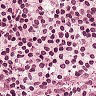
Metastatic tissue present: no